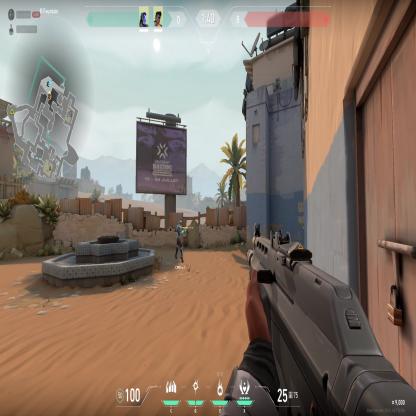
Label: teammate